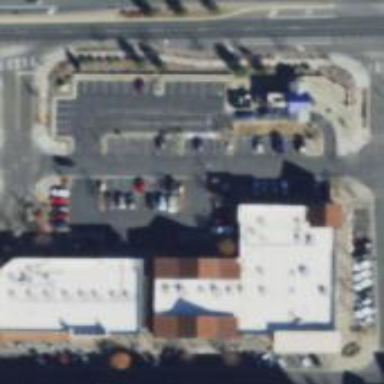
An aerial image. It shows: Commercial building.